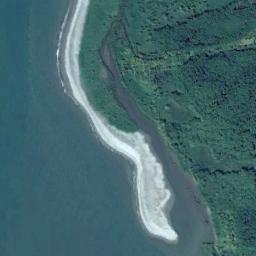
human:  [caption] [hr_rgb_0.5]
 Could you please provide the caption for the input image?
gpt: The sea by the beach is calm .

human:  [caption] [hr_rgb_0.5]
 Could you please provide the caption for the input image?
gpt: The beach has a tombolo and dense green plants are on the beach .

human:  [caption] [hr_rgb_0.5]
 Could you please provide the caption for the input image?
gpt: The light green seawater wash the dense forest on the bank .

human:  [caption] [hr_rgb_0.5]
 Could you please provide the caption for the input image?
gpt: Dark green water and sand and land and grass .

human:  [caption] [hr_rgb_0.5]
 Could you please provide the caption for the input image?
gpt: The grass is beside the beach .